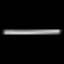
Label: line